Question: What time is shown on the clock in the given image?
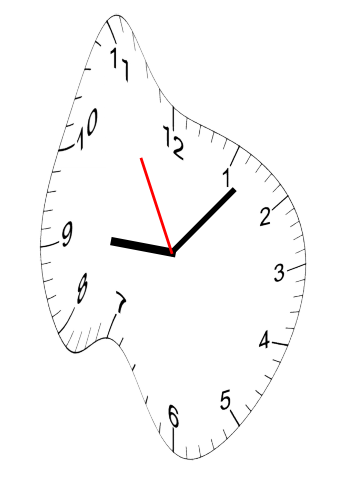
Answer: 09:06:55